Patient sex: M
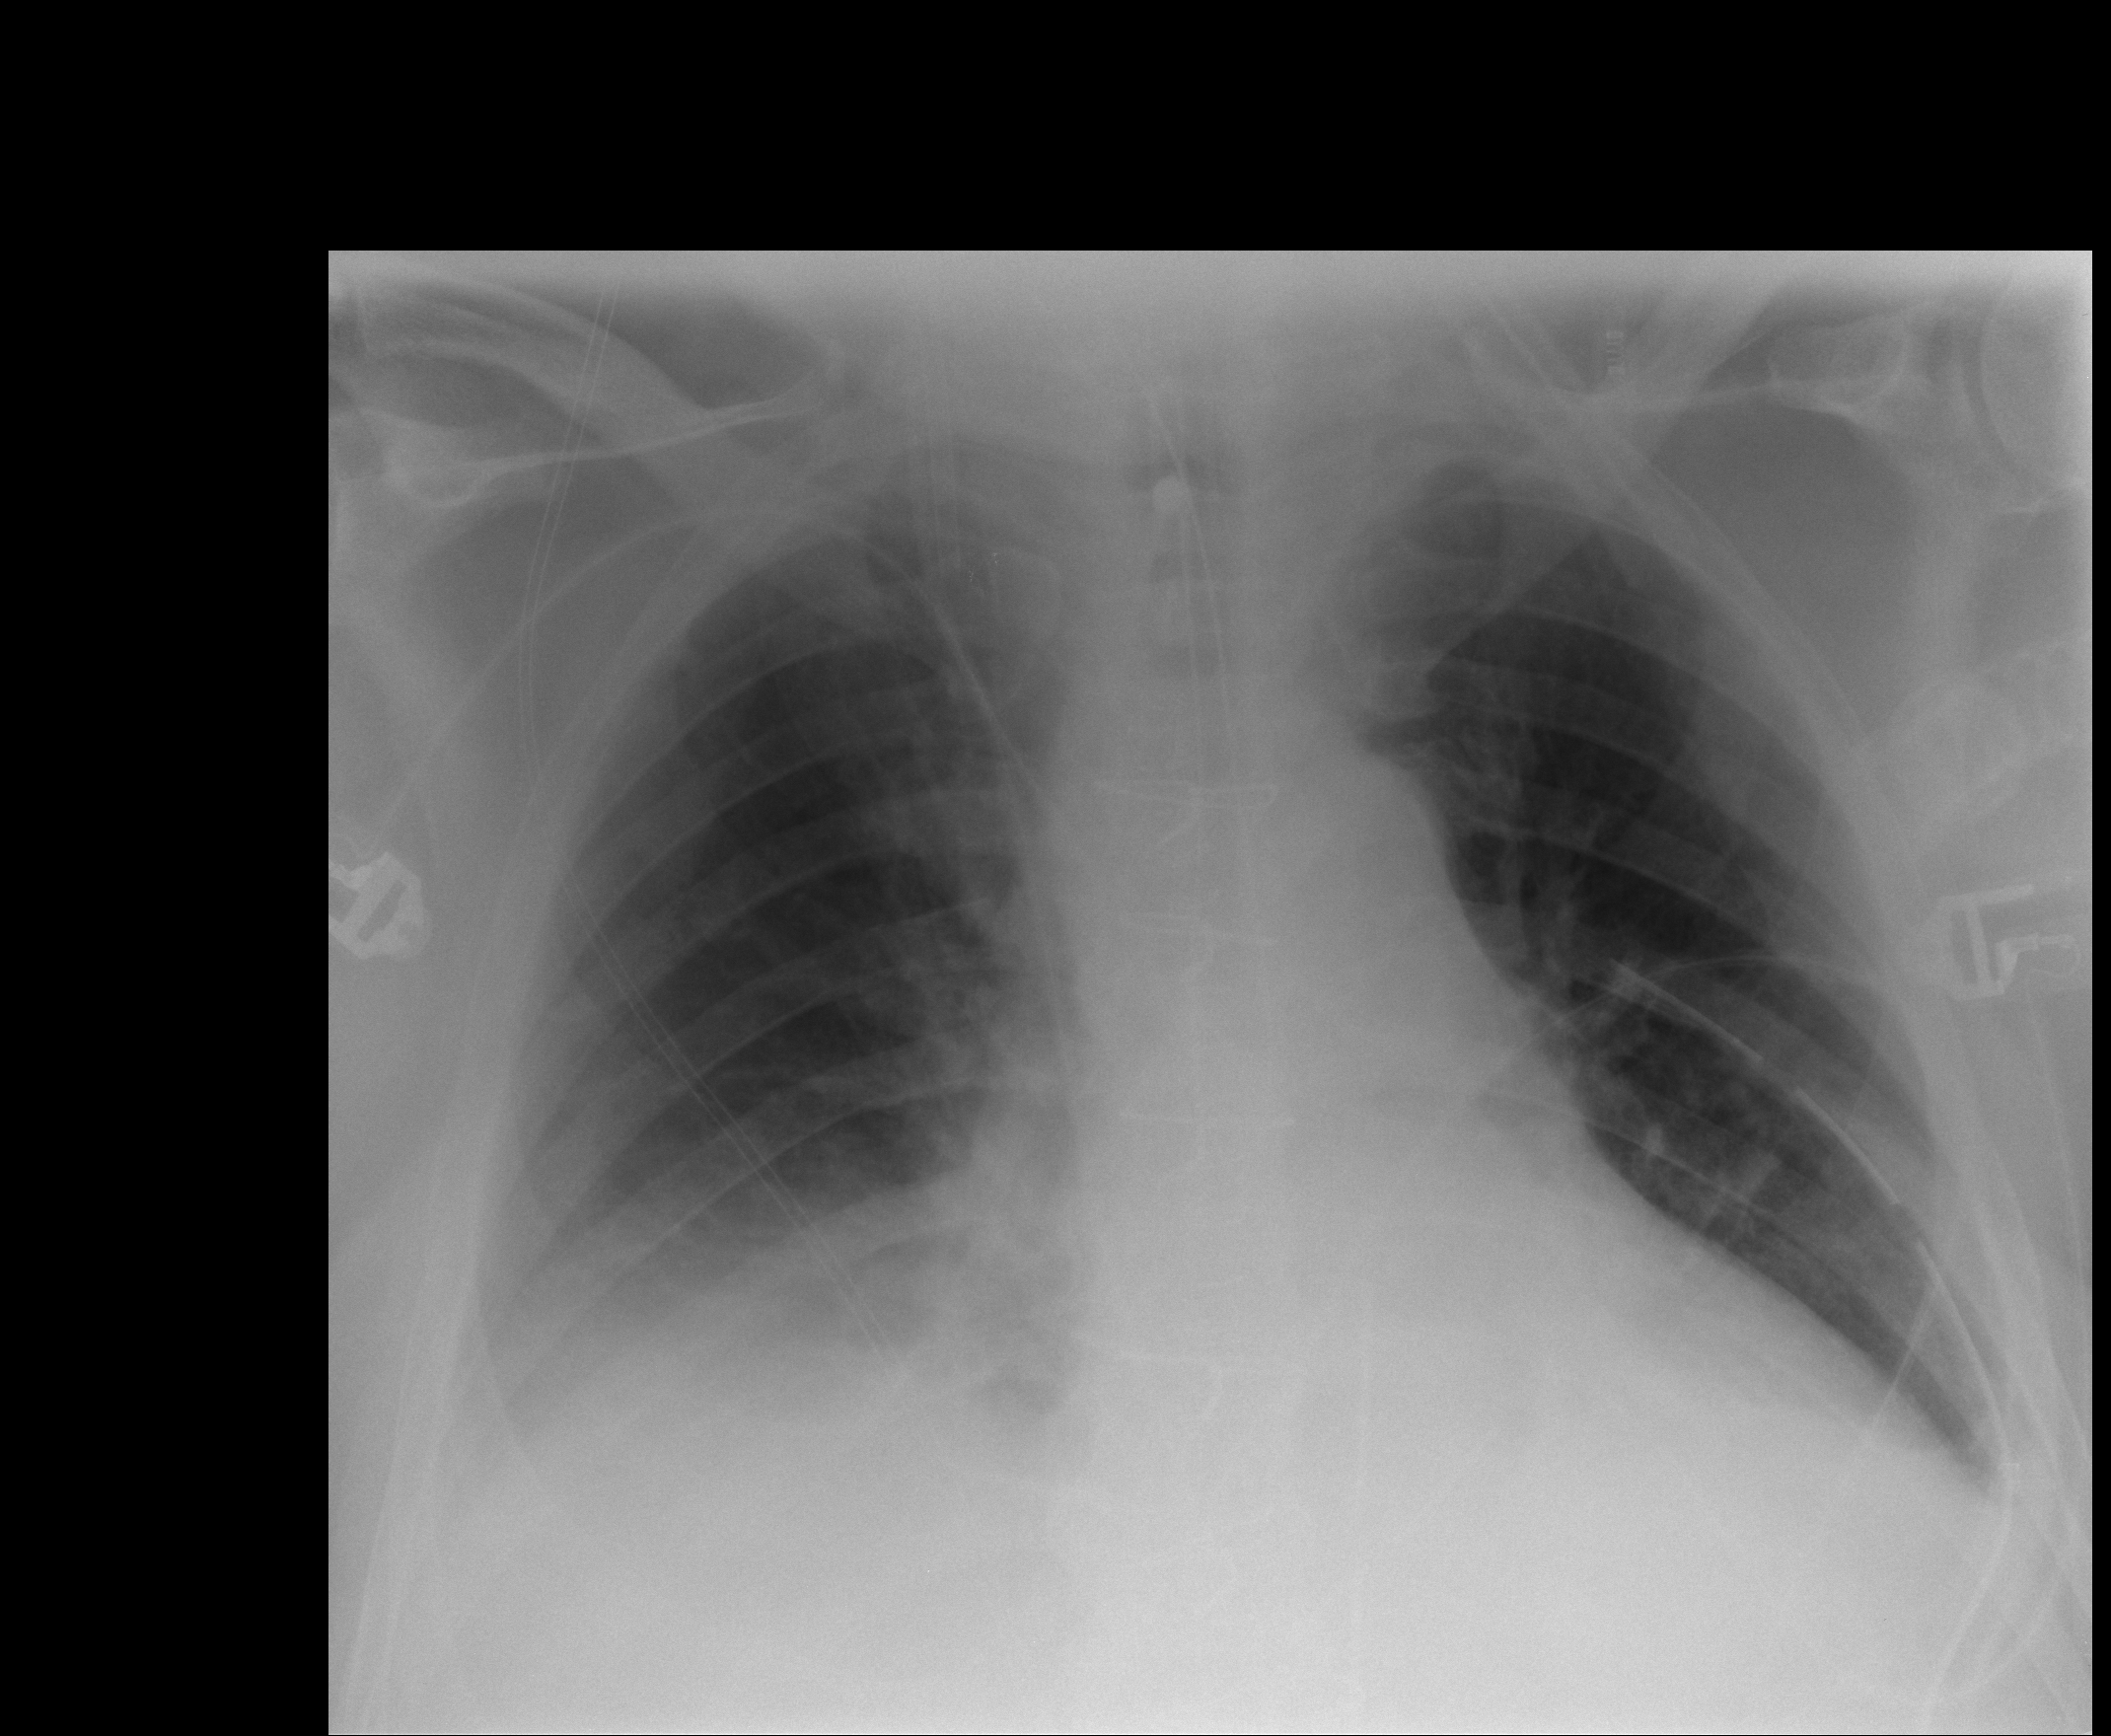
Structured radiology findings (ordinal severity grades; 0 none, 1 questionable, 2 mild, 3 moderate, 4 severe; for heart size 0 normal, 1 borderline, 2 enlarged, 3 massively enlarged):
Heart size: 2
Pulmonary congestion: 2
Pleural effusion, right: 2
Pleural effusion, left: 2
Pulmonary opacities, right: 0
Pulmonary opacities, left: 0
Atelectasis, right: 2
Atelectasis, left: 2